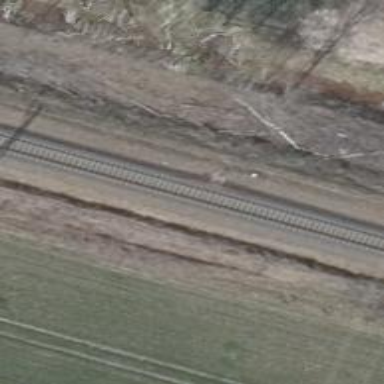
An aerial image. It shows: Railway signal.